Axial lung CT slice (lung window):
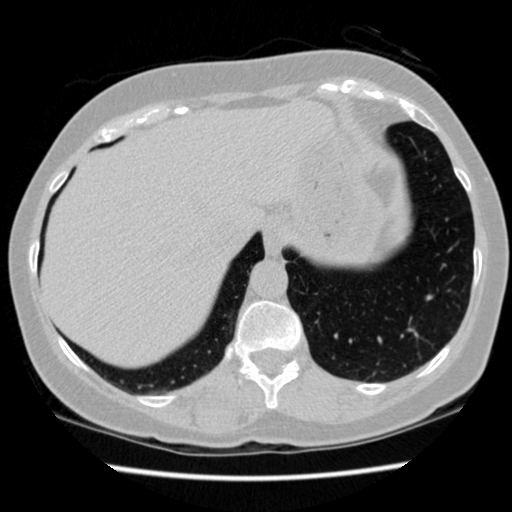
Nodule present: no